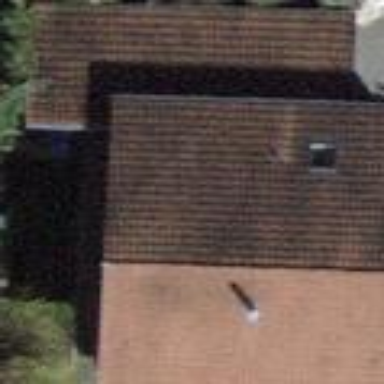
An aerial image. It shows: Building with tile roof.